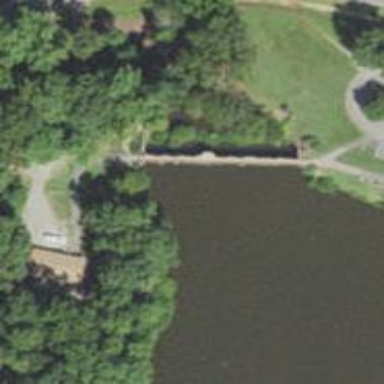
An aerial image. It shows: Dam along waterway.